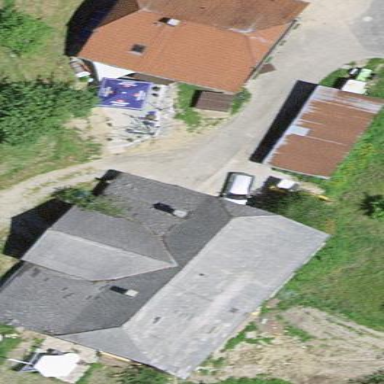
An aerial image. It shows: Farm building.